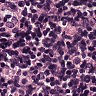
Metastatic tissue present: no